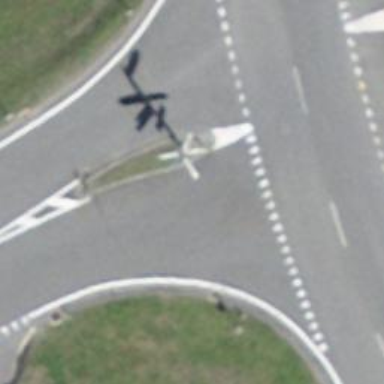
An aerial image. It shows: Traffic calming island.